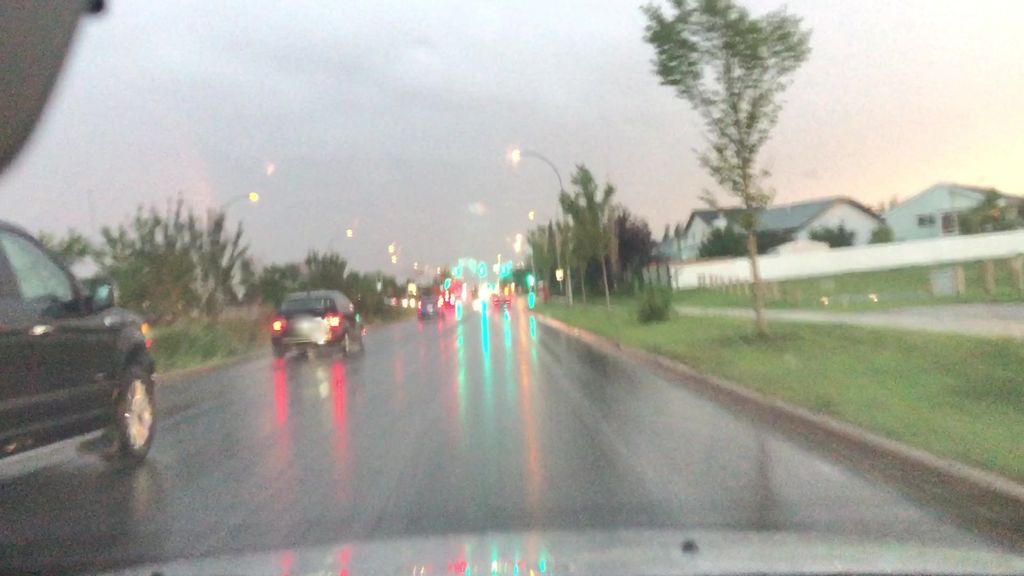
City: edmonton